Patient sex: M
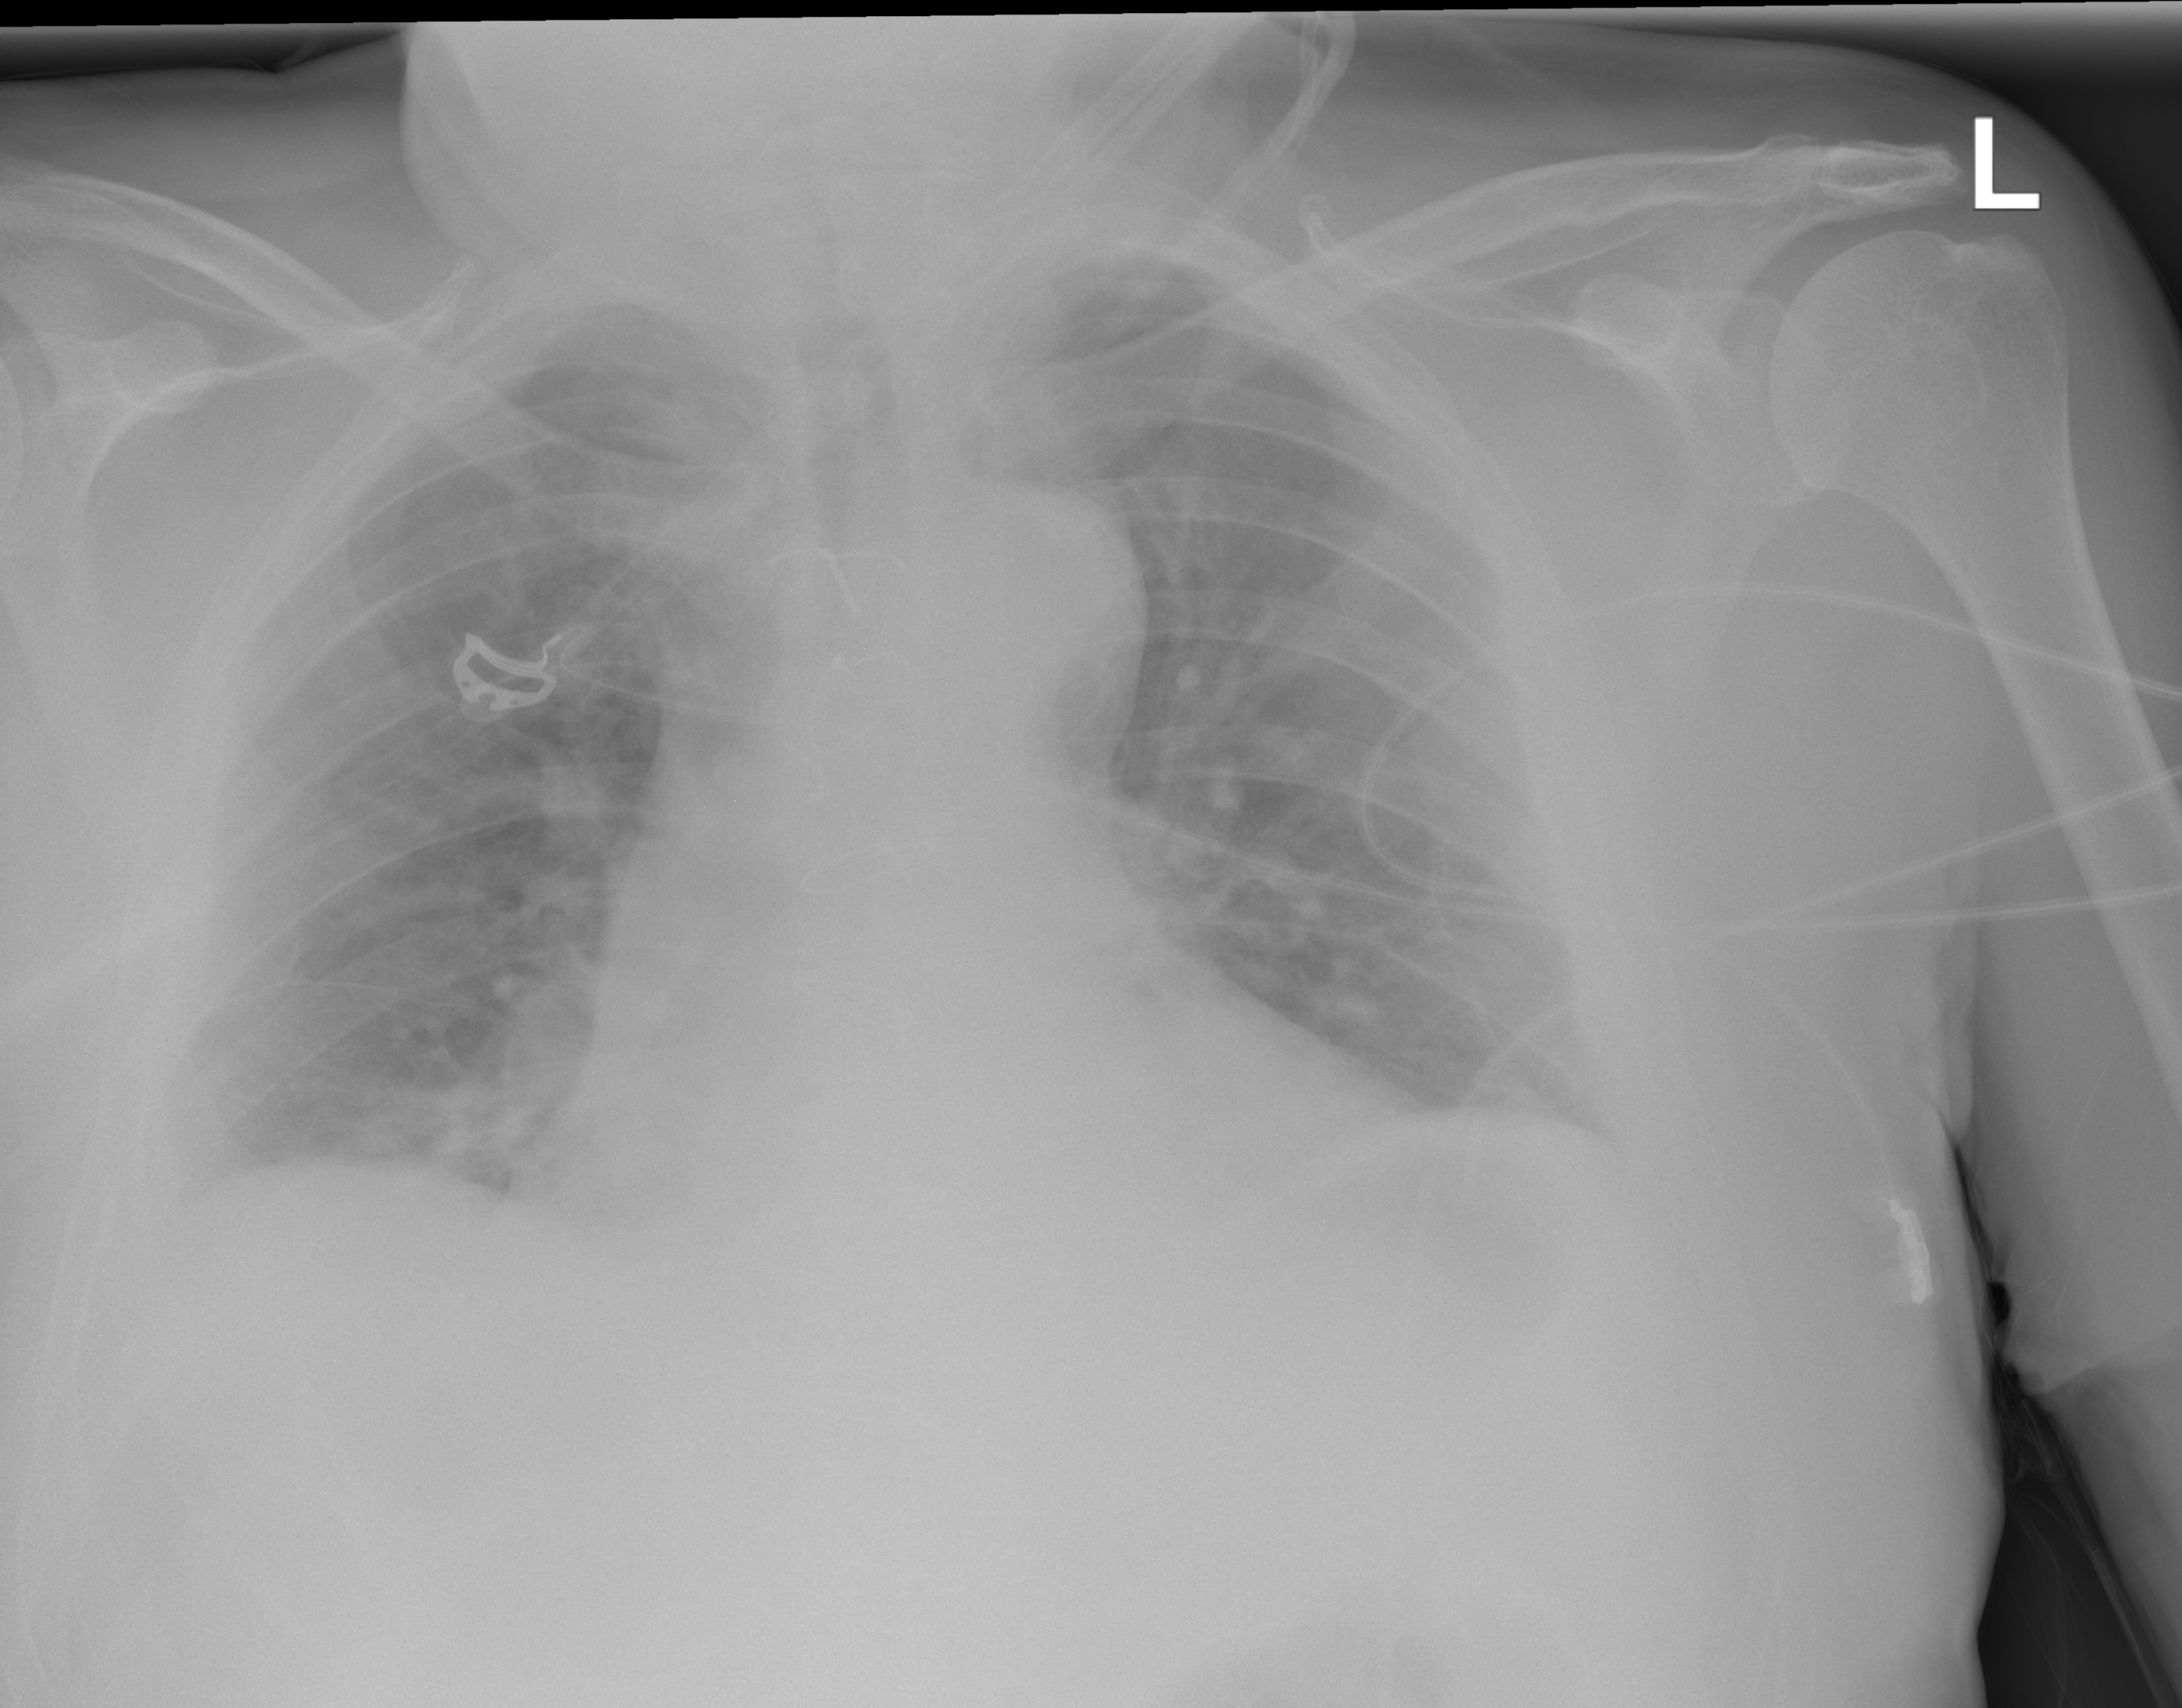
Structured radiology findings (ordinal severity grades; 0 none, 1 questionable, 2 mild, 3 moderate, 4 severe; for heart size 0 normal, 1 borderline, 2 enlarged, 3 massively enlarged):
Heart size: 2
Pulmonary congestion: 2
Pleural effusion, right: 2
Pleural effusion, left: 2
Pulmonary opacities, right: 0
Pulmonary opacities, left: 0
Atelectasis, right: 2
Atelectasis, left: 2